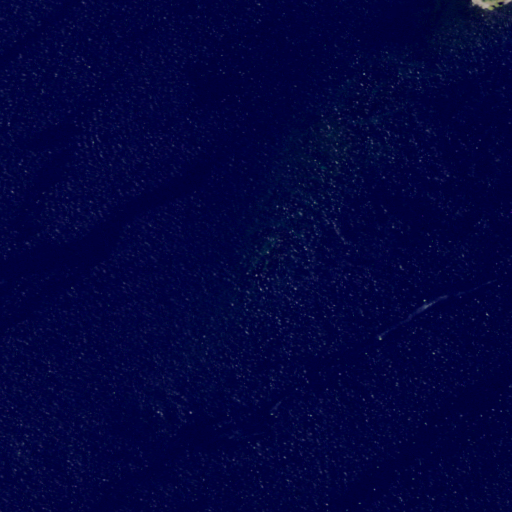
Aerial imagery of bar in New York named Ironsides Shoal containing only open water